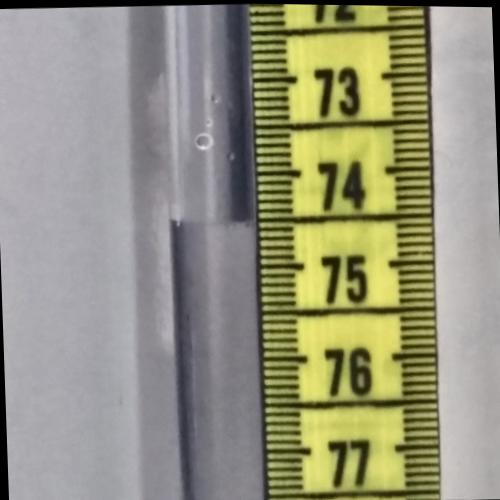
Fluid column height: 74.5 cm